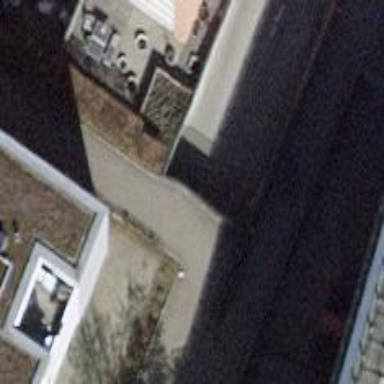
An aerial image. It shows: Parking entrance.